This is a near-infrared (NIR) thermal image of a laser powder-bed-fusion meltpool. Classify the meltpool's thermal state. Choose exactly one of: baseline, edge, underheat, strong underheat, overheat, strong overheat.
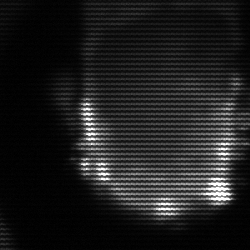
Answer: baseline